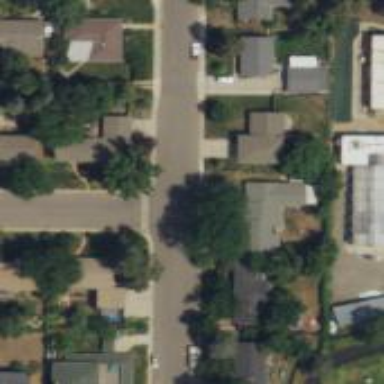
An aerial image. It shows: Asphalt road in residential area.